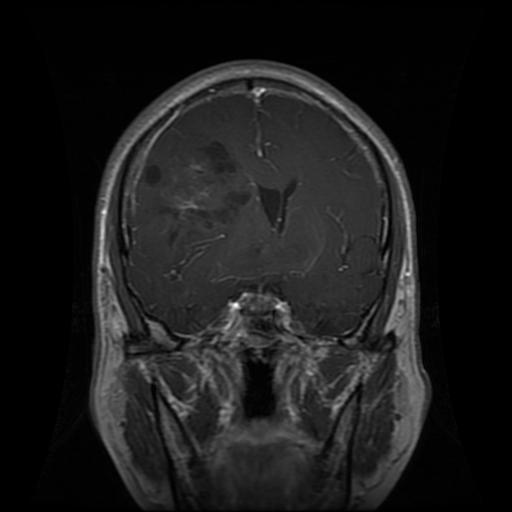
Label: glioma